Interaction volume radius: 5 \u00c5
Interaction volume height: 10 \u00c5
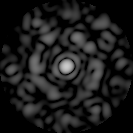
Disorder parameter: 0.8447